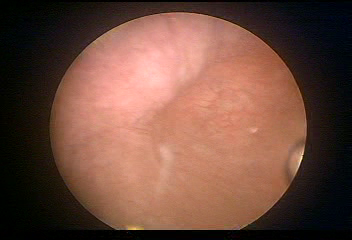
Modality: WLC
Class: Normal mucosa
Bladder cancer association: No